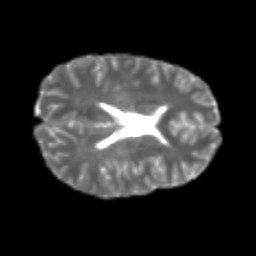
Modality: T2w
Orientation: axial
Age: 21
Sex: male
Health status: healthy
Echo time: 0.074 s